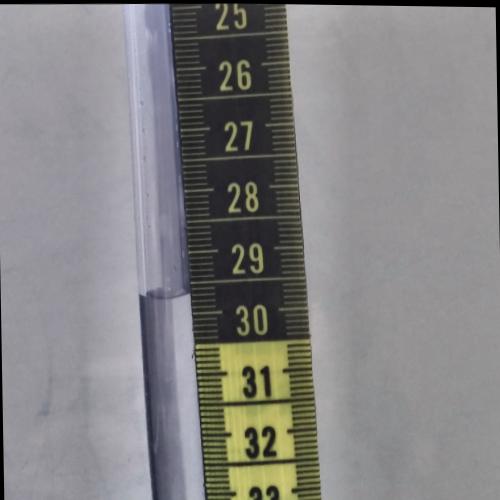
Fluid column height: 29.7 cm